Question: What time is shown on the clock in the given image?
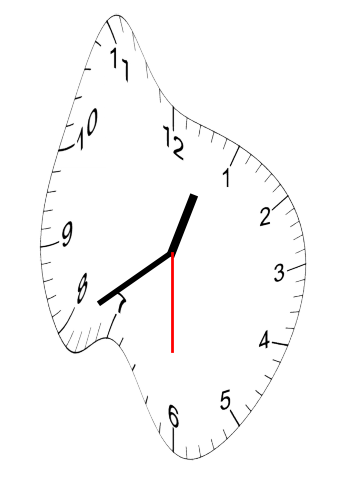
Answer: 12:39:30